Interaction volume radius: 10 \u00c5
Interaction volume height: 25 \u00c5
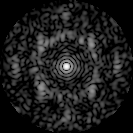
Disorder parameter: 0.6712